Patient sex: M
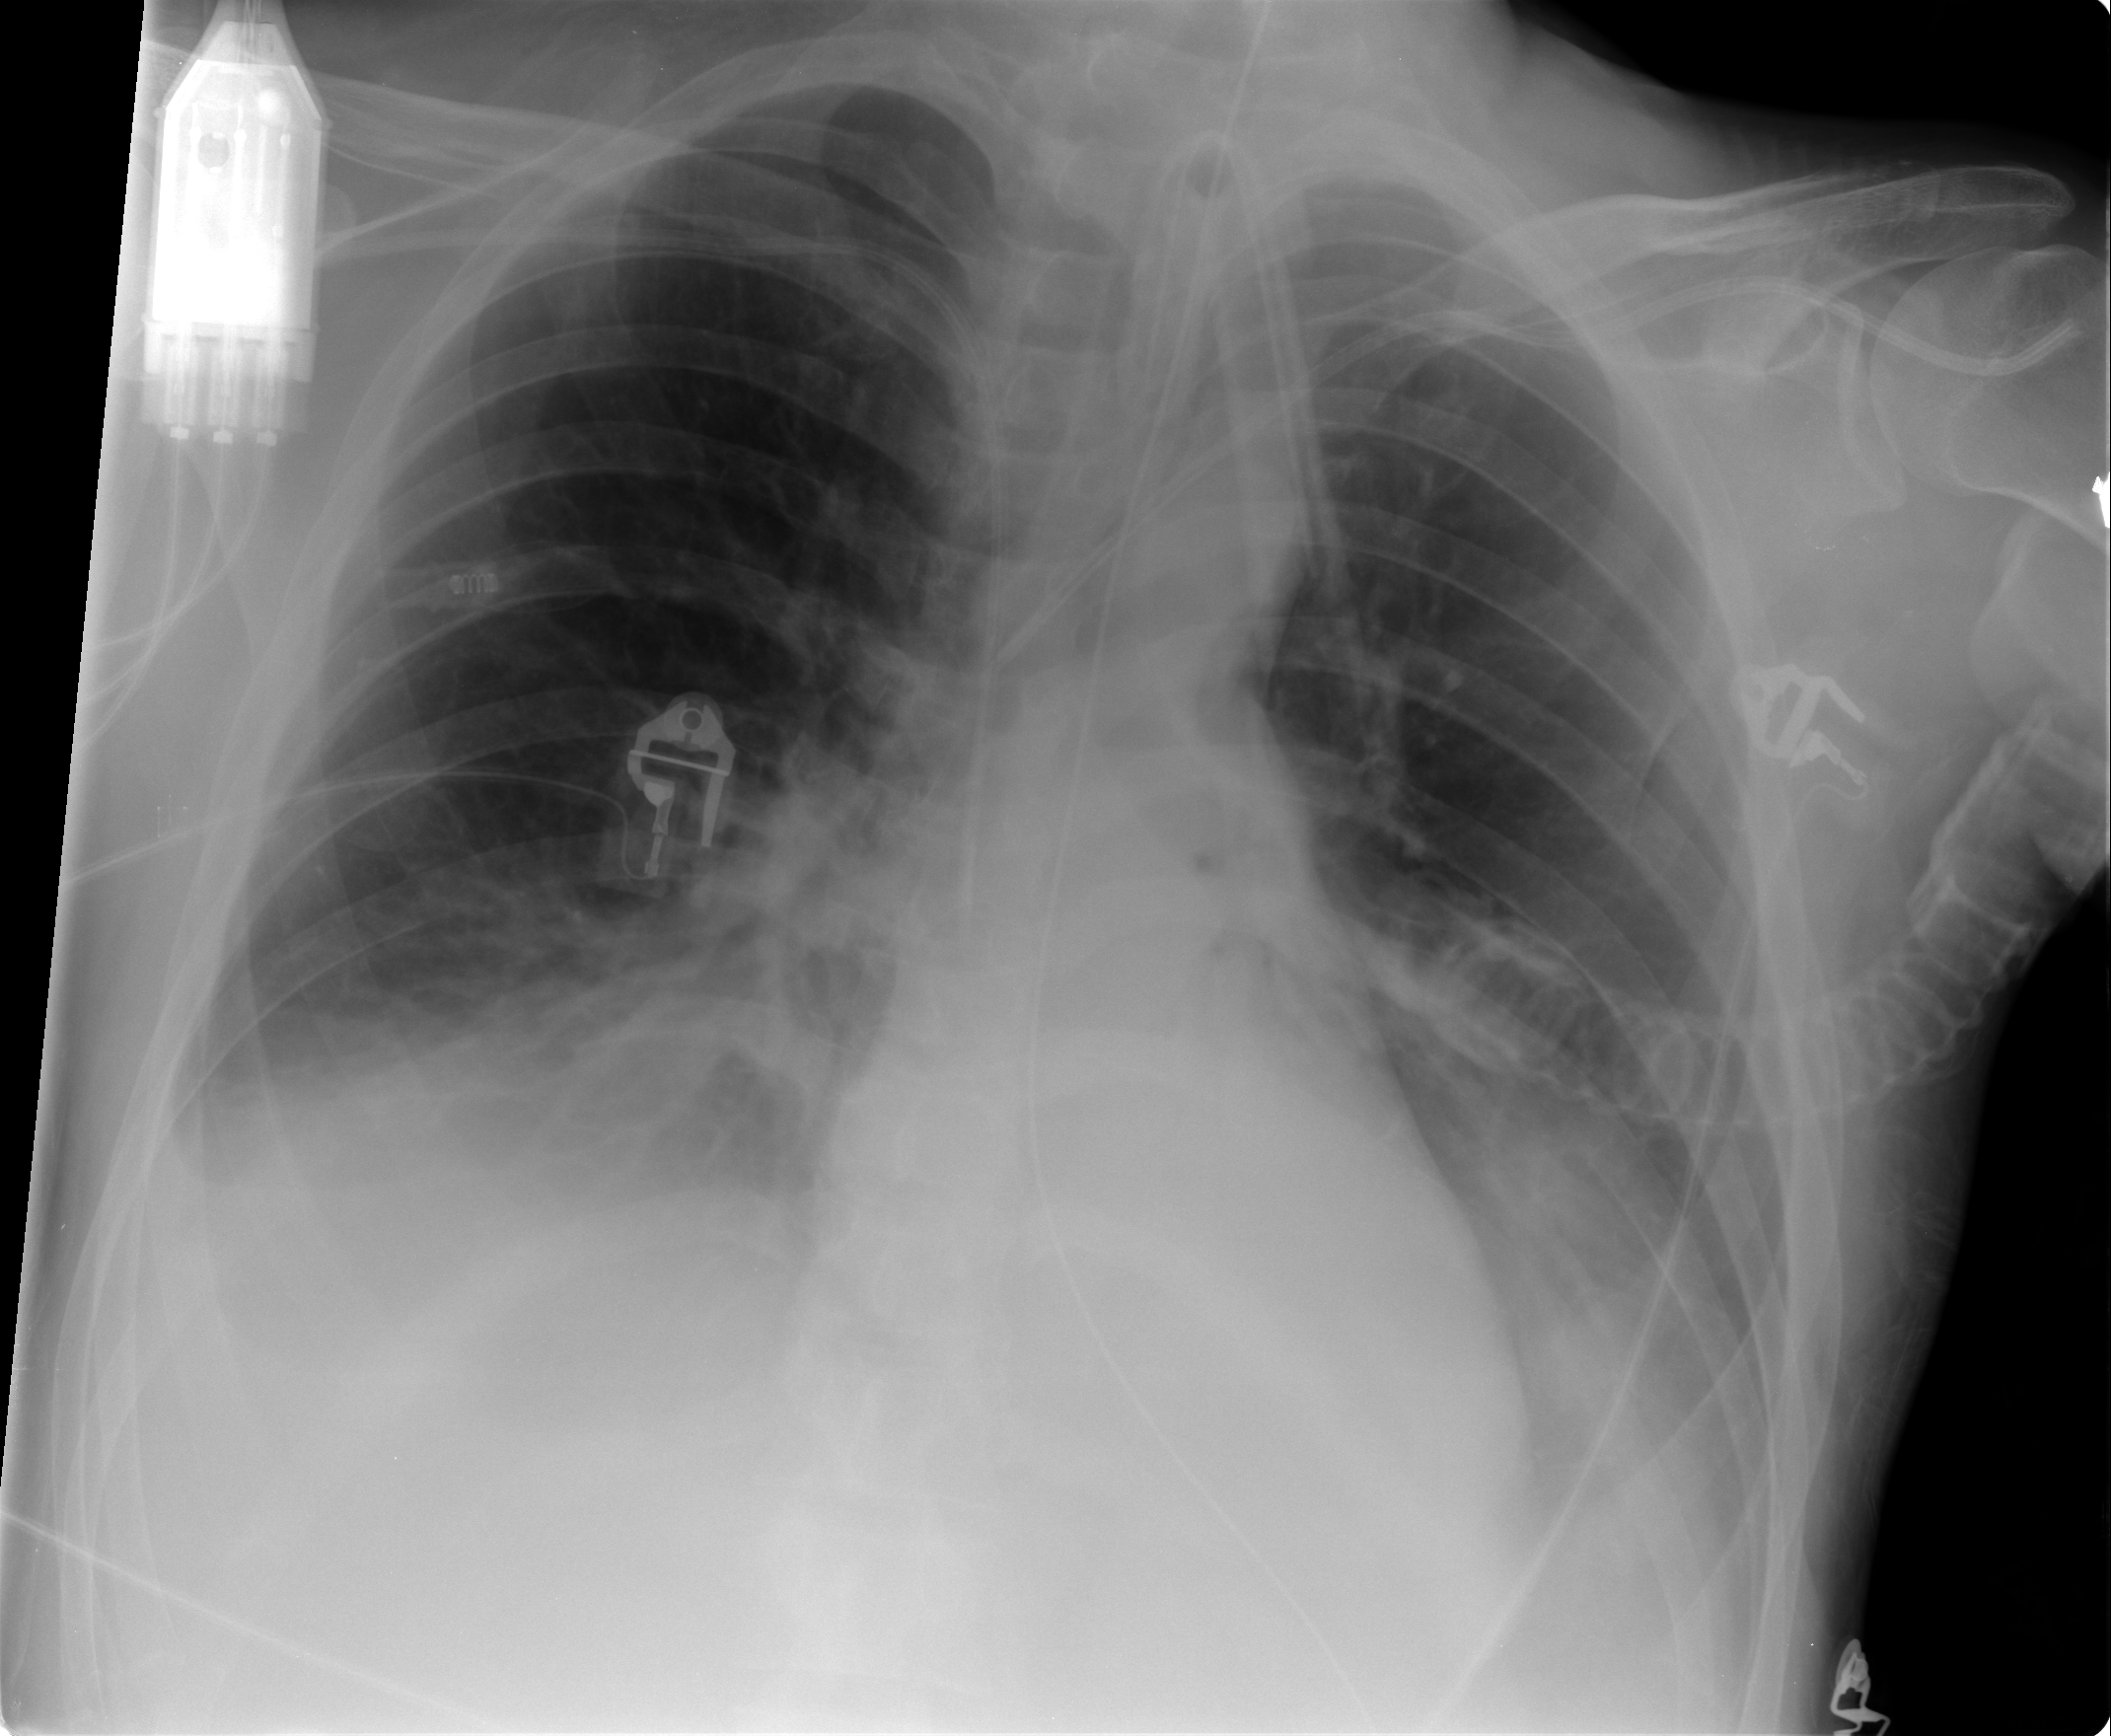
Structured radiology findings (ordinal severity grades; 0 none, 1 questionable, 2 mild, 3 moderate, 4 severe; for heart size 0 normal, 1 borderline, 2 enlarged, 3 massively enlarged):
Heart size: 0
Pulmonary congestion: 2
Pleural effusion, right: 2
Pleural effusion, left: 2
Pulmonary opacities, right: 0
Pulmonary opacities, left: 2
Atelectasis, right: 2
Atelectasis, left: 2